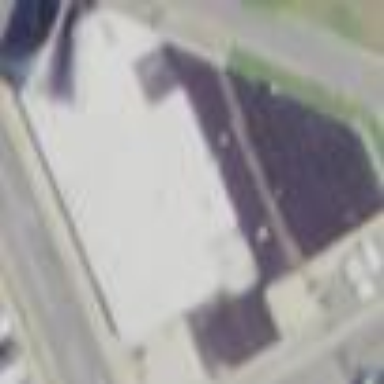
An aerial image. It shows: Wholesale shop housed in building.